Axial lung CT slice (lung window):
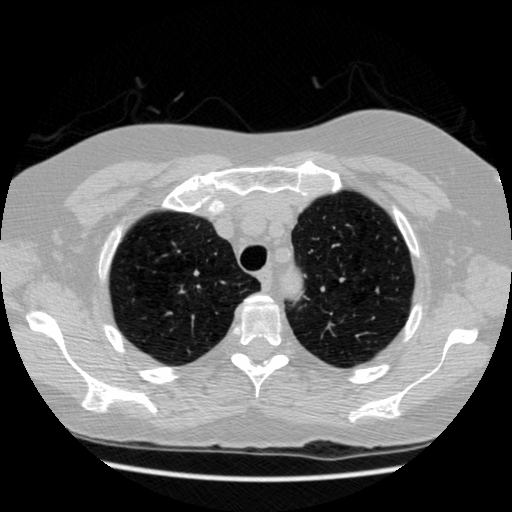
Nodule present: no